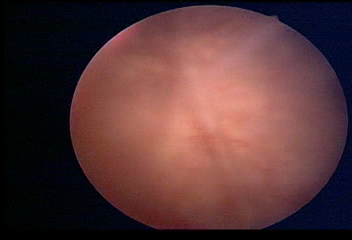
Modality: WLC
Class: Normal mucosa
Bladder cancer association: No